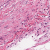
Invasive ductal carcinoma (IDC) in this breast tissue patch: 0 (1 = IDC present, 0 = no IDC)